Question: I have three horizontally aligned 'UIView's within a container 'UIView'. These three views should span the entire width of the above 'UIImageView'. The problem, however, is that sometimes only one or two of the child views should be shown.
I set up my view hierarchy like so:

Since the child views are set to be equal to the width of the first child (which will always be shown), I simply set the width of the first child to be a fraction of the 'UIImageView' width. So if three child views should be shown, the first child view would have a multiplier of 1/3 the width of the 'UIImageView'. If two child views should be shown, the multiplier would be 1/2. If just one, the multiplier would be 1.
This seemed like a perfect solution, however the multiplier property is read only. My first attempt to solve this was by creating three different 'NSLayoutConstraint's attached to the first child view, all with a different multiplier with 2/3 of them turned off. Then, on runtime, I would enable the appropriate constant with the appropriate multiplier based off of the number of views I wanted to show.
This resulted in a lot of ugly errors, and so did my second solution:
'''
var constraint = NSLayoutConstraint(item: color1, attribute:NSLayoutAttribute.Width, relatedBy: NSLayoutRelation.Equal, toItem: imageView, attribute: NSLayoutAttribute.Width, multiplier: 1/2, constant: 0)
view.addConstraint(constraint)
'''
Where I would add a new constraint to the view based on the multiplier I wanted. This, of course, resulted in an error:
> When added to a view, the constraint's items must be descendants of that view (or the view itself). This will crash if the constraint needs to be resolved before the view hierarchy is assembled.
, therefore, is if I can treat the 'constant' property like the 'multiplier' property. My fear with doing this, however, is that if I set the 'constant' for the width of the first child view, it would not update its width when the phone rotates.
Is there a better solution for all of this?
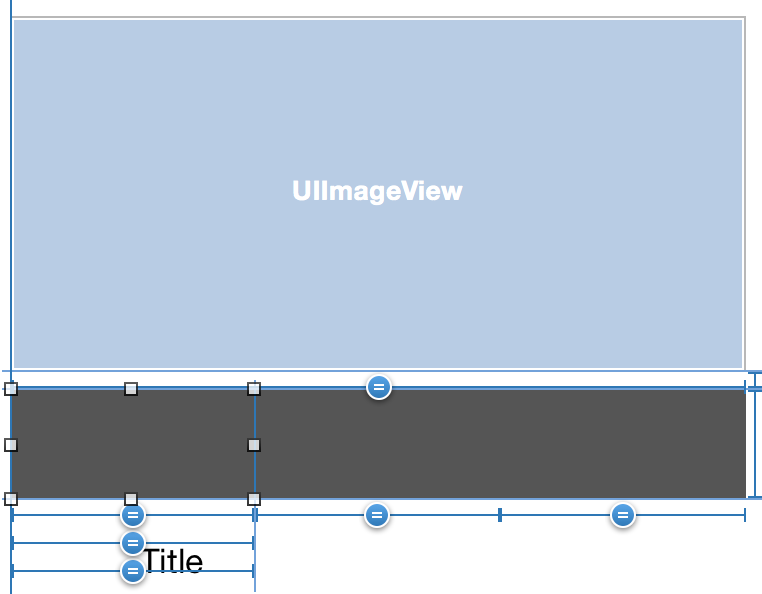
Answer: Firstly, In your question your were using IB but you seemed to suggest there may be a different number of views each time you moved to the view controller which is why I decided to create the 'NSLayoutConstraint's programatically.
Secondly, my solution is fine provided you didn't intend to change the number of views whilst you were on the view controller. If you did, then this needs a bit more work.
In your view controller:
'''
var viewWidthConstraints : [NSLayoutConstraint] = []
override func viewDidLoad() {
super.viewDidLoad()
let numberOfViews = 3
var previousView: UIView = self.view
for i in 0..<numberOfImages {
let myView = UIView()
myView.setTranslatesAutoresizingMaskIntoConstraints(false)
myView.backgroundColor = UIColor.grayColor().colorWithAlphaComponent(CGFloat(i) * (1/CGFloat(numberOfImages)) + 0.1)
self.view.addSubview(myView)
let heightConstraint = NSLayoutConstraint.constraintsWithVisualFormat("V:|[view]|",
options: .DirectionLeadingToTrailing,
metrics: nil,
views: ["view" : myView])
let widthConstraint = NSLayoutConstraint(item: myView,
attribute: .Width,
relatedBy: .Equal,
toItem: nil,
attribute: .NotAnAttribute,
multiplier: 1.0,
constant: self.view.frame.width / CGFloat(numberOfImages))
let attribute: NSLayoutAttribute = (i == 0) ? .Left : .Right
let leftConstraint = NSLayoutConstraint(item: myView,
attribute: .Left,
relatedBy: .Equal,
toItem: previousView,
attribute: attribute,
multiplier: 1.0,
constant: 0.0)
self.view.addConstraints(heightConstraint)
self.view.addConstraint(leftConstraint)
myView.addConstraint(widthConstraint)
viewWidthConstraints.append(widthConstraint)
previousView = myView
}
}
func updateWidthConstraints() {
if viewWidthConstraints.count > 0 {
let width = self.view.frame.width / CGFloat(viewWidthConstraints.count)
for constraint in viewWidthConstraints {
constraint.constant = width
}
}
}
override func viewWillLayoutSubviews() {
updateWidthConstraints()
}
'''
In 'viewDidLoad' you add the 'UIView's to the view and set up their constraints. The vertical constraint you could change to make the 'UIView's appear underneath your 'UIImageView'. And change 'numberOfViews' to increase or decrease the number of views.
Then in 'viewWillLayoutSubviews' you update the width of each view using their width constraint. This will make sure, if the device is rotated, each view takes up the correct proportion of the screen.
This is what is looked like with horizontal orientation.

And vertical orientation.